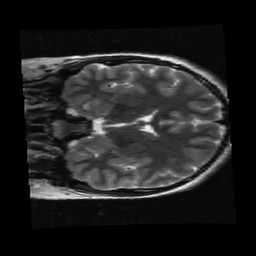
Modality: T2w
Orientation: coronal
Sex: male
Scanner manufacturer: ge
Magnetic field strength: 3 T
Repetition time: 5 s
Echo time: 0.101 s